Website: home-depot
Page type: account-selection
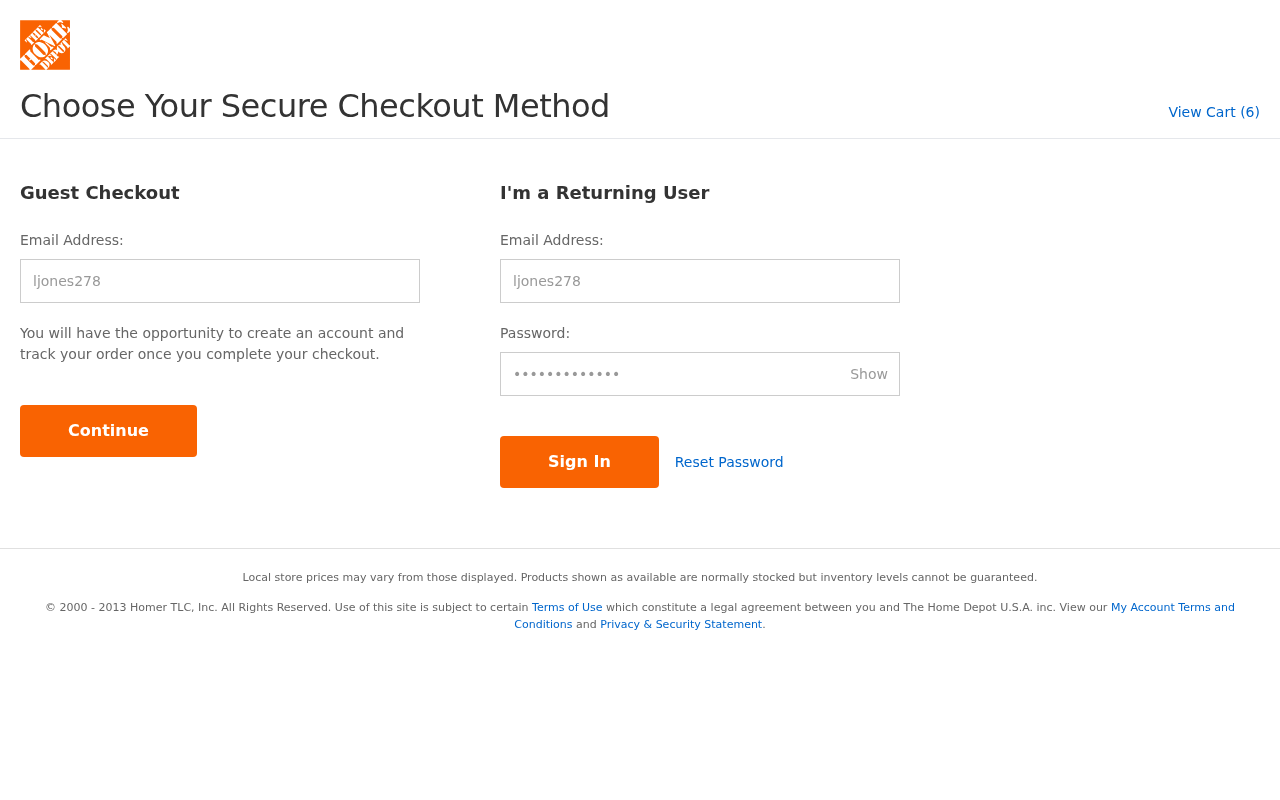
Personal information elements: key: PII_LOGIN_USERNAME
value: ljones278
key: PII_LOGIN_USERNAME2
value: ljones278
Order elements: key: ORDER_NUM_ITEMS
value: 6